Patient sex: M
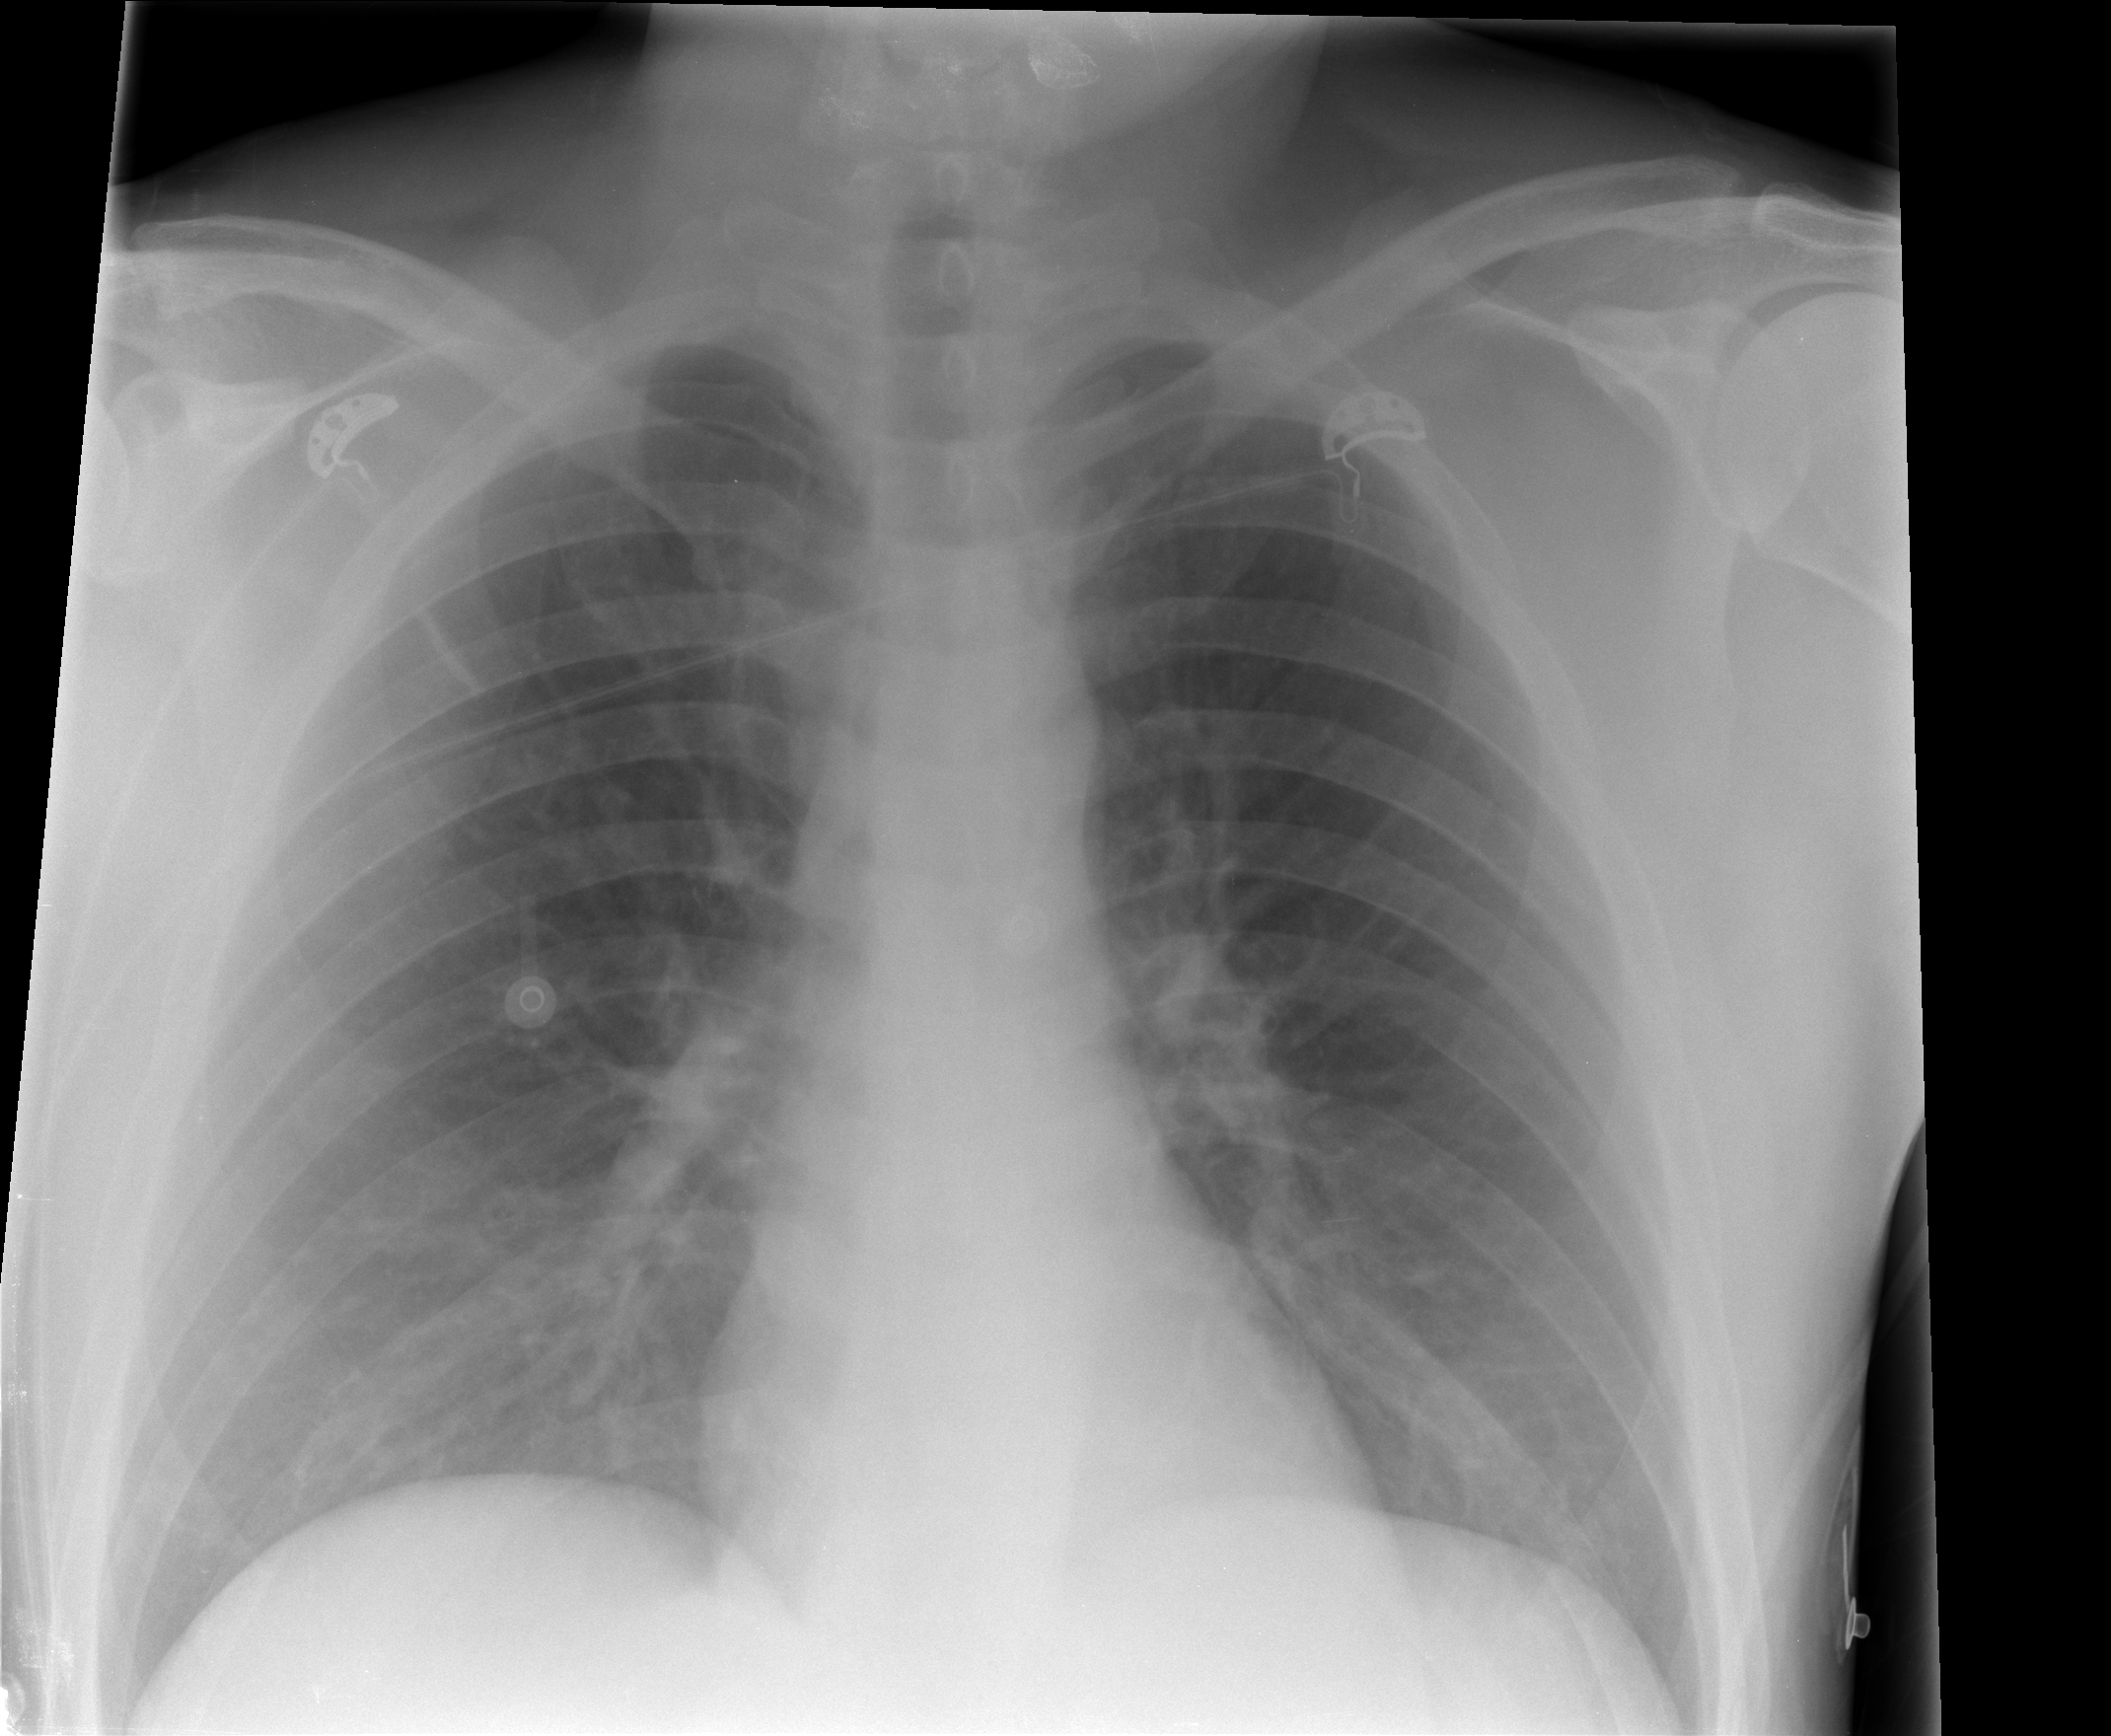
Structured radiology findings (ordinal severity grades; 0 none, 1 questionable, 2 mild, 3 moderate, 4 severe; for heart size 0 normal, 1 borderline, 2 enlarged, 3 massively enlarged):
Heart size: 0
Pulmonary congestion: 0
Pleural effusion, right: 0
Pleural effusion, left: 0
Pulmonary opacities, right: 0
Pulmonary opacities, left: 0
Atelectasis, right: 2
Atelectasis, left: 0